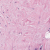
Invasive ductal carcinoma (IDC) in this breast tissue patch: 0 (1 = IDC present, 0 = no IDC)